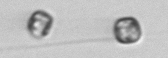
Label: Thalassiosira_sp_aff_mala